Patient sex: M
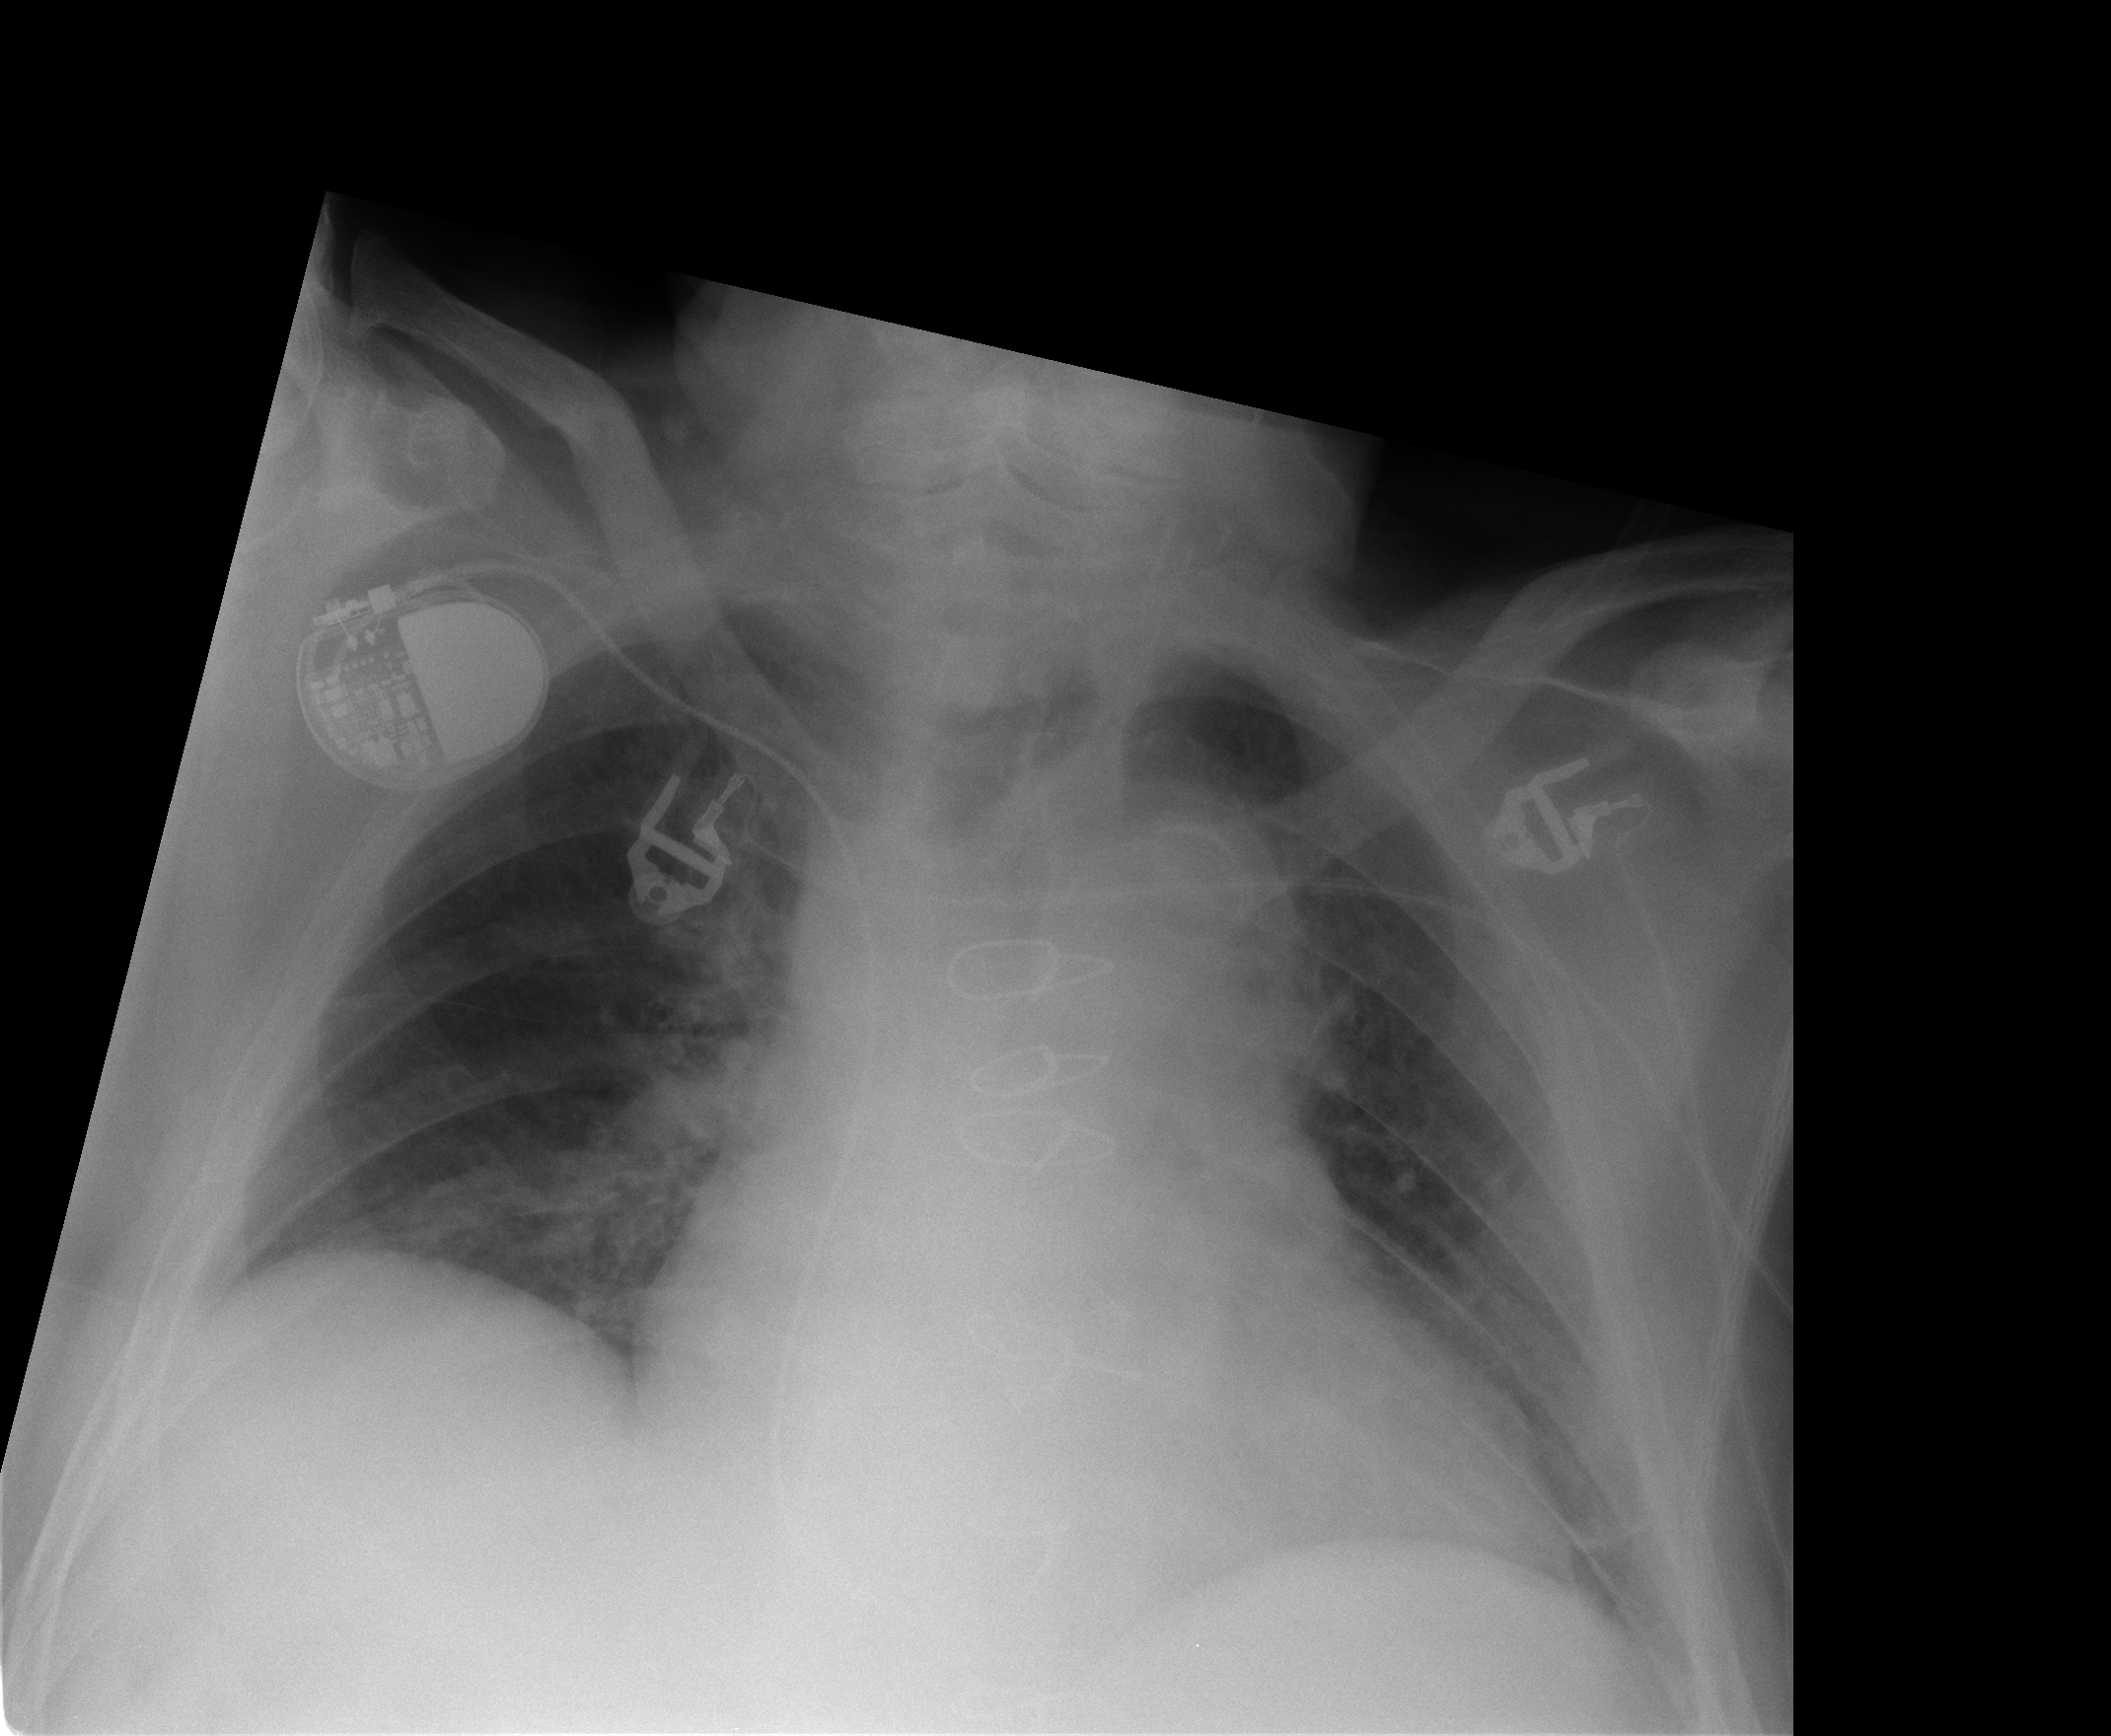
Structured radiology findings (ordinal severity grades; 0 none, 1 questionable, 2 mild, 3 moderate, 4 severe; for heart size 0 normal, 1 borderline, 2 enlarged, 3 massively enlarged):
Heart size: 2
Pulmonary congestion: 1
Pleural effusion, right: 0
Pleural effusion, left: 0
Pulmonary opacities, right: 0
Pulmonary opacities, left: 0
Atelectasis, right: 2
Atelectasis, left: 2